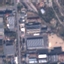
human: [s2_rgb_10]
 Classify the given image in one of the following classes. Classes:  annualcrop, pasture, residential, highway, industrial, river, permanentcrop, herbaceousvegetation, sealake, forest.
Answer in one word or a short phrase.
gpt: Industrial